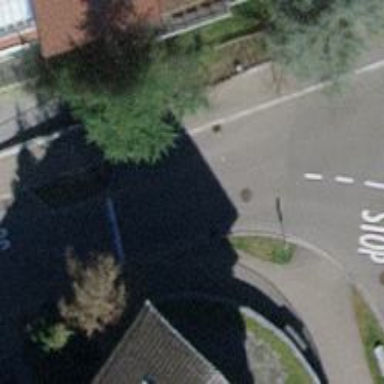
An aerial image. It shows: Residential road with separate asphalt sidewalk.